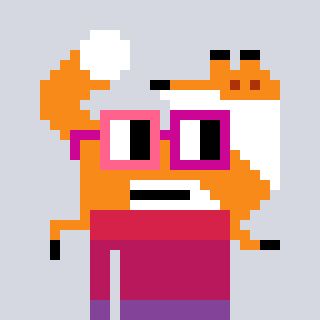
a pixel art character with square pink and red glasses, a fox-shaped head and a gold-colored body on a cool background